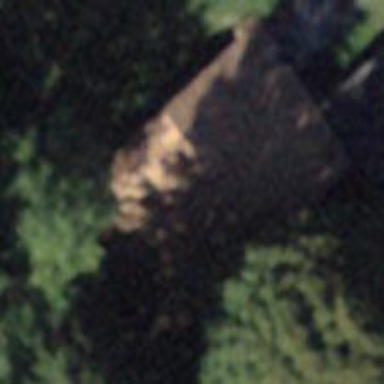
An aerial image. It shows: Barn.